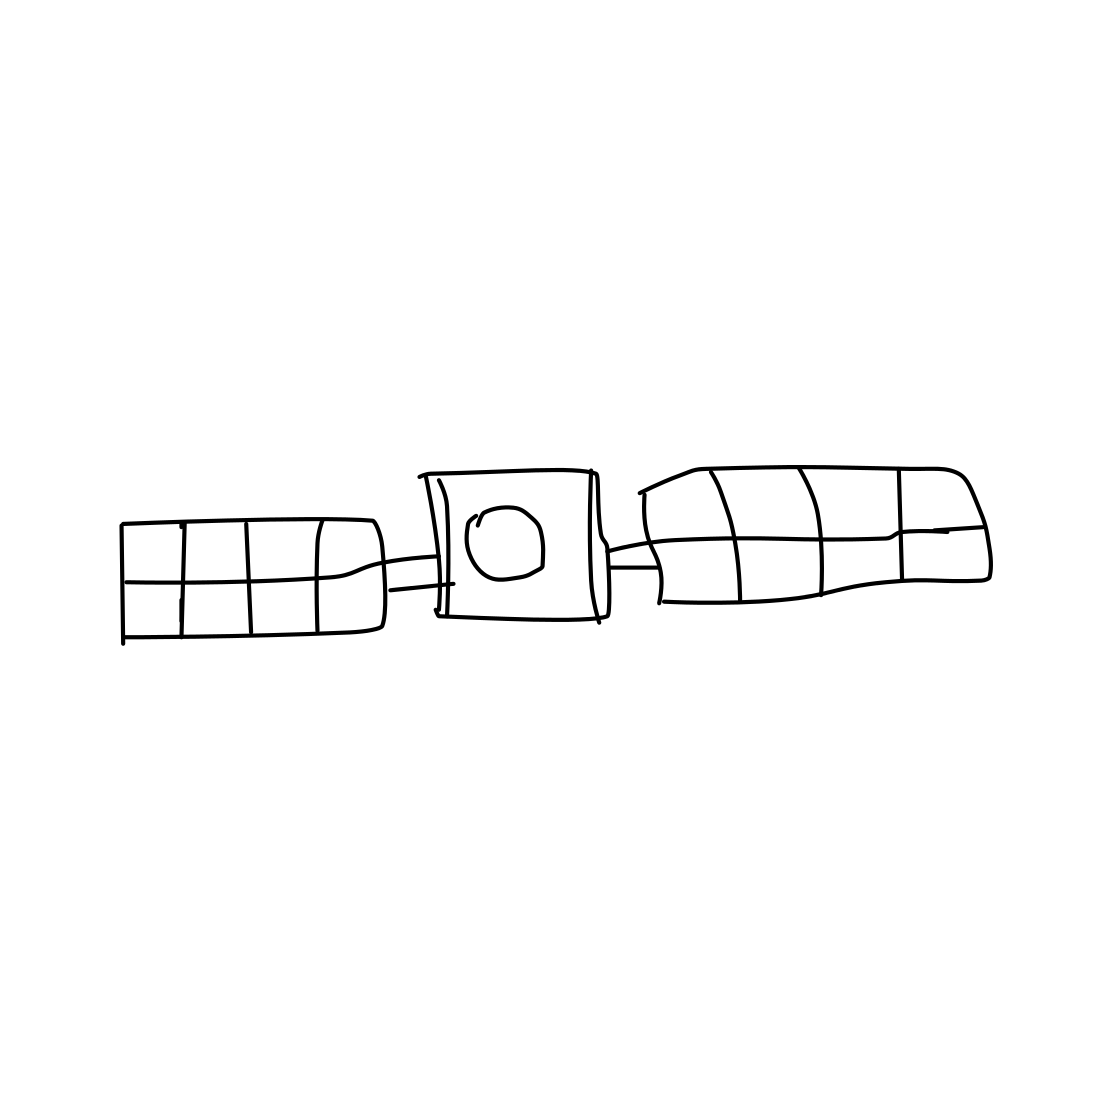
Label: satellite